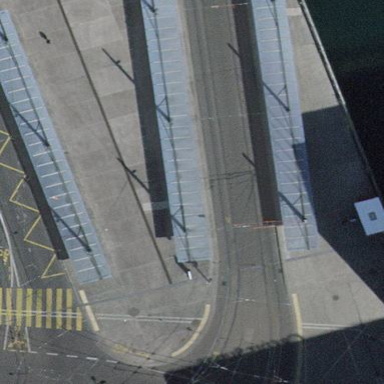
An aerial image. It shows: Concrete platform with shelter for public transport. This platform is for trams and railways.